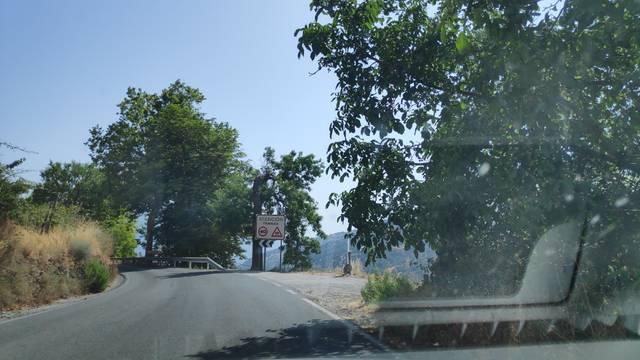
Region: Spain
Coordinates: 36.952, -3.355